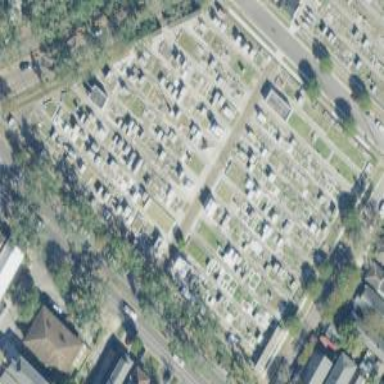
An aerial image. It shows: Cemetery or graveyard.